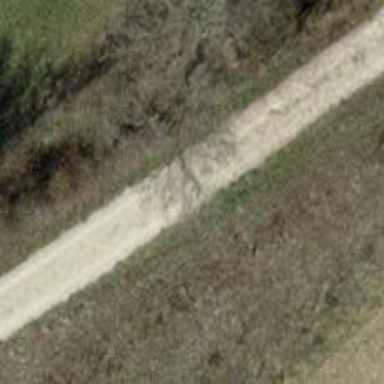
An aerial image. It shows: Compacted track road with grade3 tracktype.